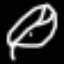
Label: leaf